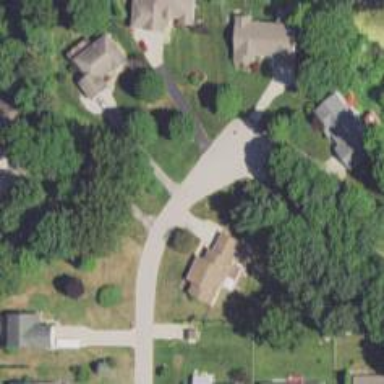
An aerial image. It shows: Driveway.